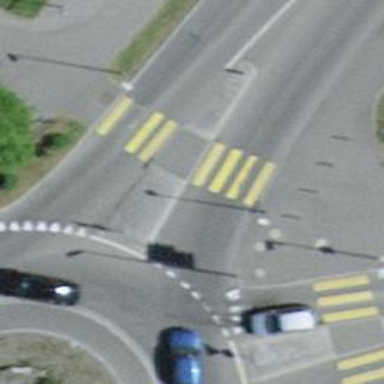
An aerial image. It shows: Marked crossing with zebra stripes on the road.